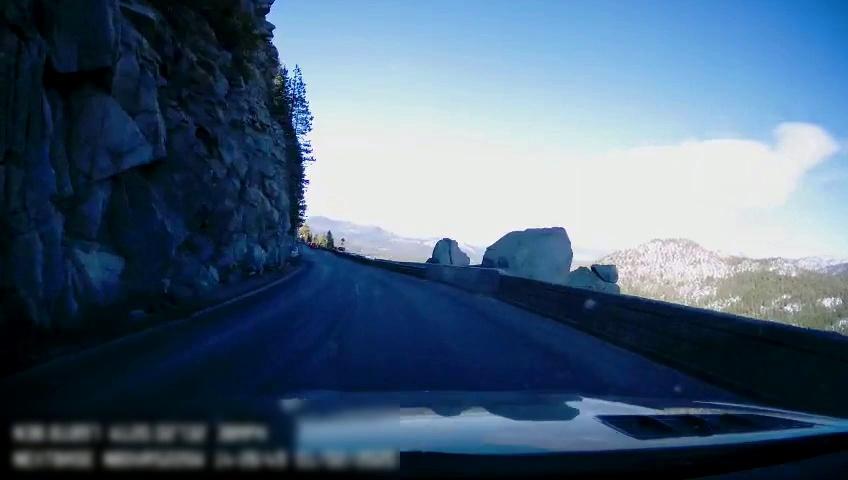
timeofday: Day
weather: Snowy
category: Drivable Space